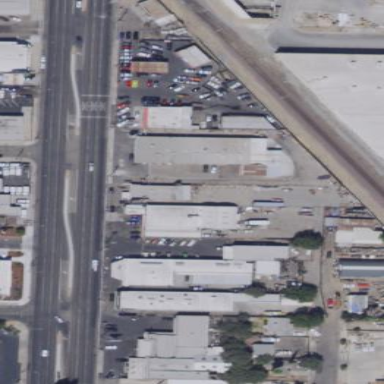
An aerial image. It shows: Commercial area with car repair shop that also serves as warehouse.